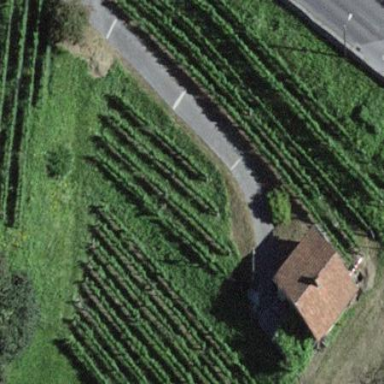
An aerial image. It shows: Vineyard.